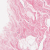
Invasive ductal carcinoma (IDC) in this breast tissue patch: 0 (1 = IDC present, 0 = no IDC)